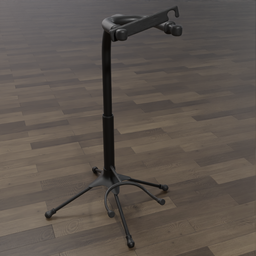
Label: tools